【题型】选择题　【知识点】平面几何　【难度】easy
如图, $\triangle ABC$ 是等腰直角三角形, $\angle B = 90^\circ$, 点 $D$ 在 $BC$ 的延长线上, $AC = \sqrt{2}CD$, 连接 $AD$, 则 $\tan \angle BAD = $( )

A. $\sqrt{2}$
B. $2$
C. $\frac{1}{2}$
D. $\frac{\sqrt{2}}{2}$
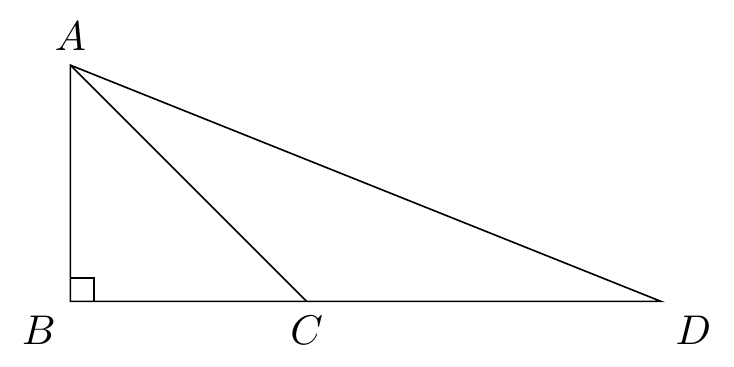
【解答】
解：$\because \triangle ABC$ 是等腰直角三角形, $\angle B = 90^\circ$,

$\therefore AB = BC$, $\angle BCA = 45^\circ$,

$\therefore AC = \frac{BC}{\cos \angle BCA} = \sqrt{2}AB$,

$\because AC = \sqrt{2}CD$,

$\therefore CD = AB = BC$,

$\therefore BD = BC + CD = 2AB$,

$\therefore \tan \angle BAD = \frac{BD}{AB} = 2$。

故选：B。